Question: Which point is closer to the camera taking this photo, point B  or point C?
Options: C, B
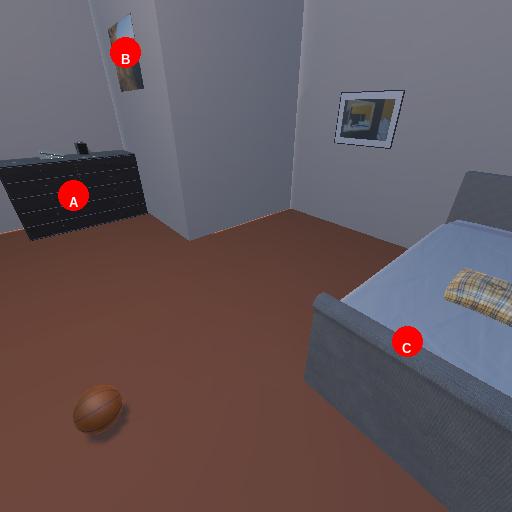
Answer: C